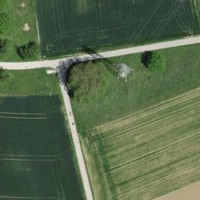
EUNIS habitat code: 25
Species observed at this site:
Juglans regia